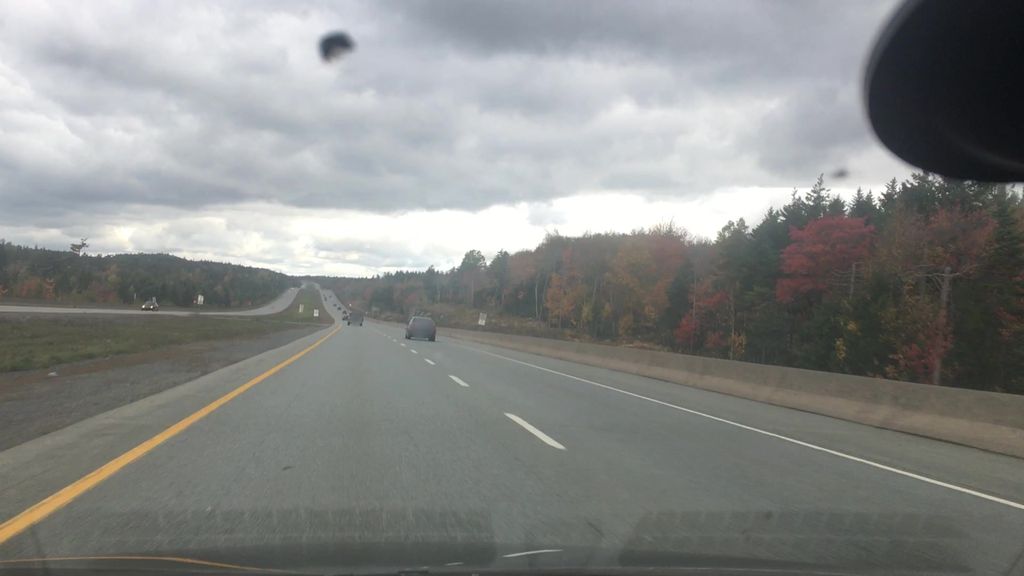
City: halifax